Question: I want to remove the navbar from my login page in yii2. Below is the image attached to it. Can anyone tell me how to exclude the navbar from this.

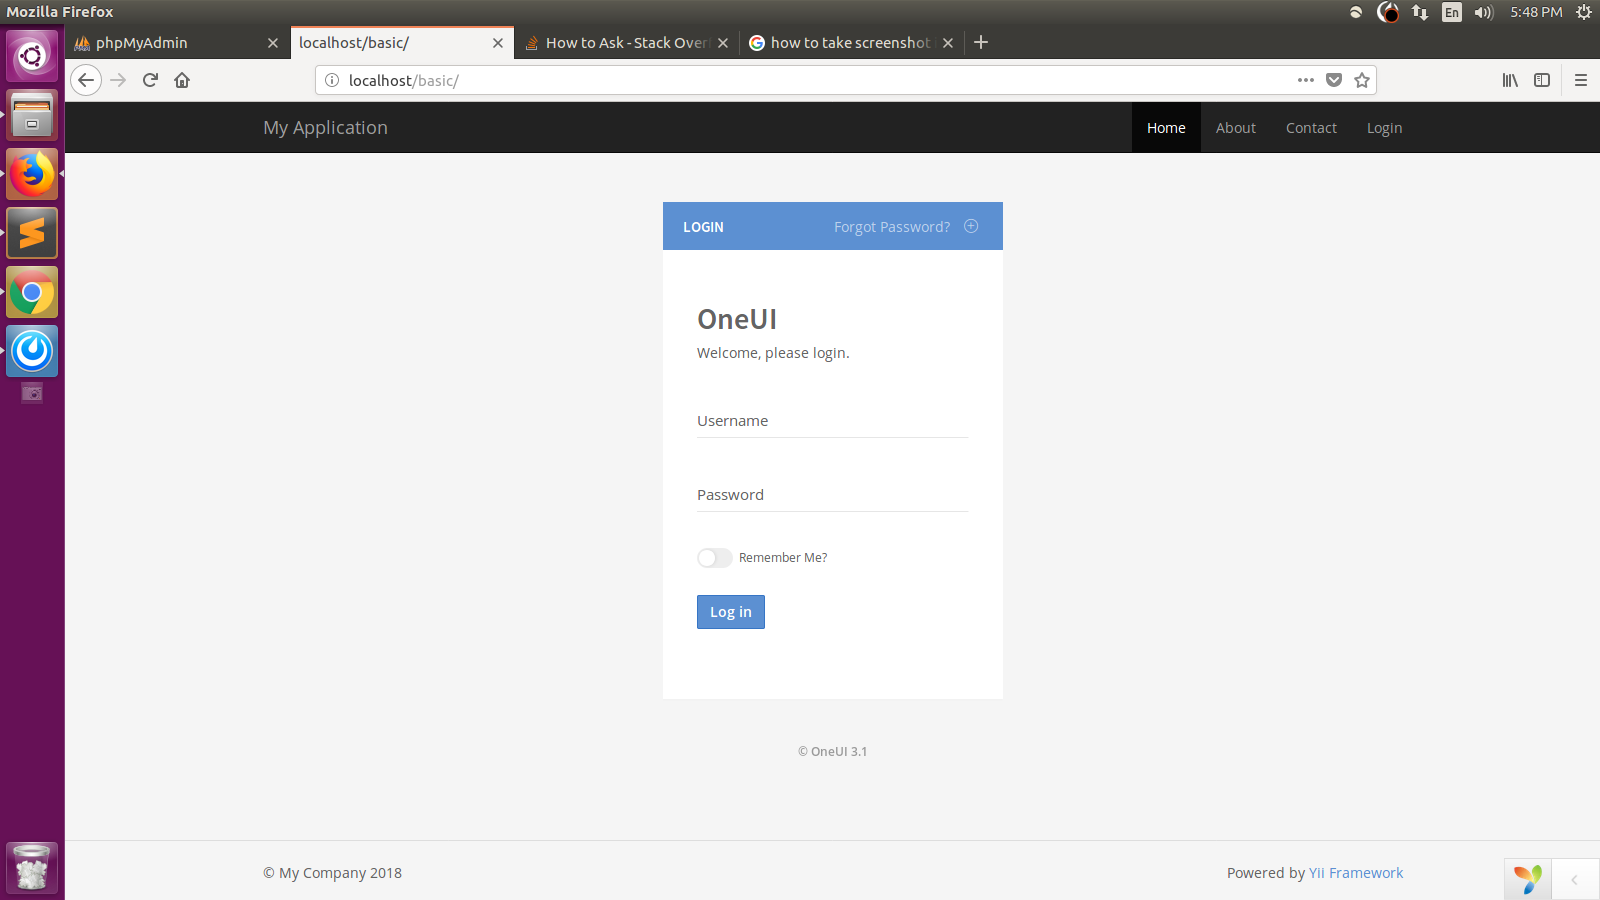
Answer: you could use a different layout for your login .. (without the navbar) .. you can see the layouts in views/layouts ..
and you can change tle layout used for a view directly in the related action eg:
'''
public function actioLogin(){
...
.....
$this->layout = 'your_layout_without_navbar';
return $this->render('login', [
'model' => $model,
]);
}
'''